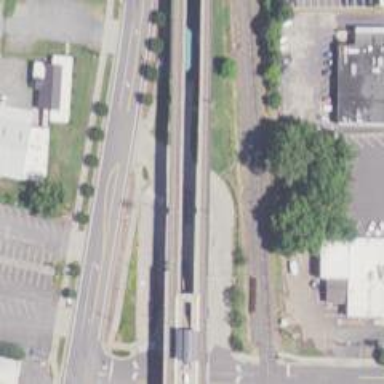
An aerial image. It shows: Busway road.